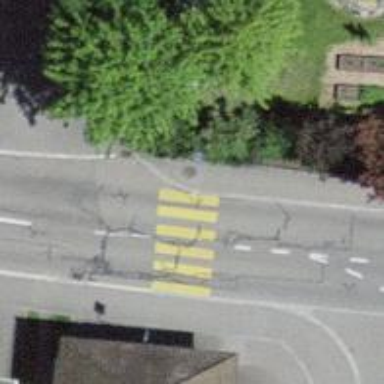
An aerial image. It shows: Uncontrolled zebra crossing with notable zebra markings.